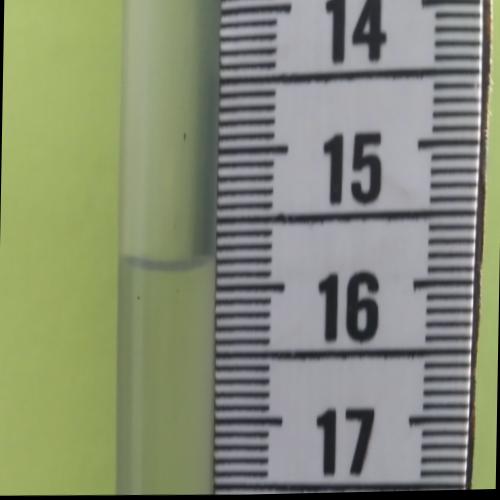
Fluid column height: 15.8 cm